Aerial crown-view tile of a tropical tree (Barro Colorado Island, Panama), acquired 20250414:
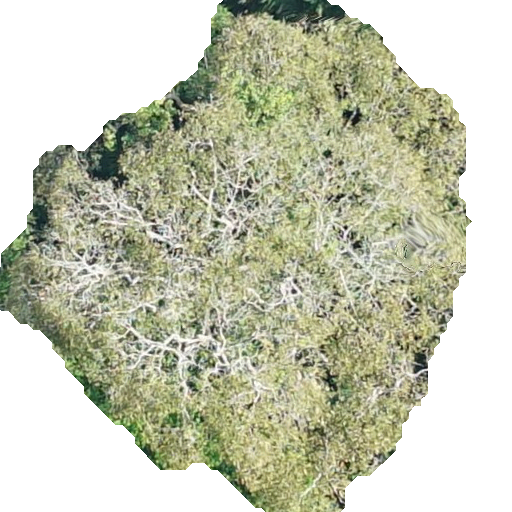
Species: Dipteryx oleifera
GBIF accepted scientific name: Dipteryx oleifera
Crown area: 242.797 m²